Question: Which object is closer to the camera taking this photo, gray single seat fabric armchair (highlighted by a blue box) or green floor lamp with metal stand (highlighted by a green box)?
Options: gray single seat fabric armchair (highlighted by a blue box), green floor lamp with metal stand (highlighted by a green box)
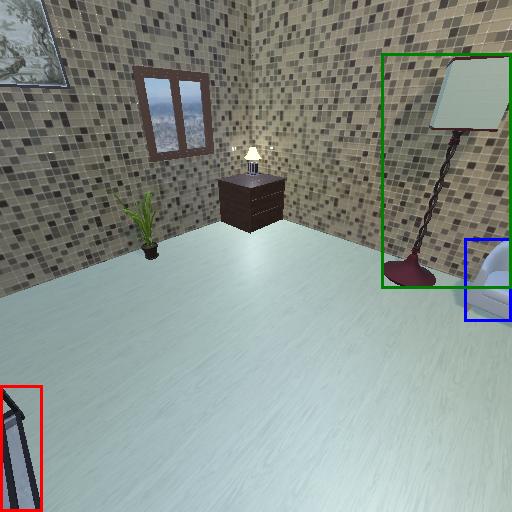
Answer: gray single seat fabric armchair (highlighted by a blue box)